Question: I have 2 tables in SQL Server:

Now I want to write a select statement to join these 2 tables to get 'MatchId', 'Host name' and 'Guest name'.
What I tried:
'''
select Match.Id, Team.Name, Team.Name
from Match
join Team on Match.HostId = Team.Id
'''
and I got host name and guest name are the same.
'''
select Match.Id, Team.Name, Team.Name
from Match
join Team on Match.HostId = Team.Id
join Team on Match.GuestId = Team.Id
'''
I got error.
Please help!
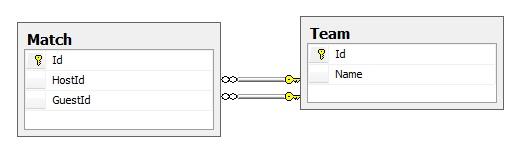
Answer: You will just need to join on the table twice:
'''
select m.id MatchId,
h.name HostName,
g.name GuestName
from match m
left join team h
on m.hostid = h.id
left join team g
on m.guestid = g.id
'''